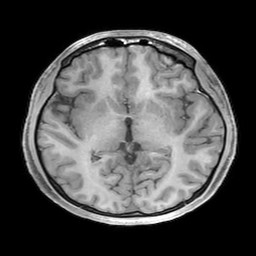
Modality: T1w
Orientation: coronal
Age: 23
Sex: male
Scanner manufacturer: philips
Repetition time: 0.0076 s
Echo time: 0.0024 s